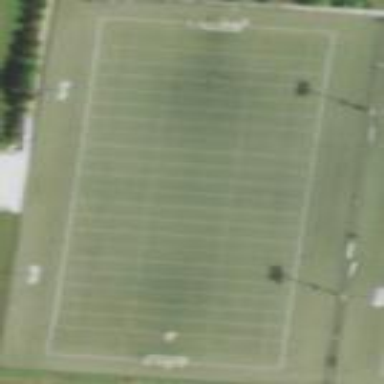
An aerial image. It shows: American football pitch.